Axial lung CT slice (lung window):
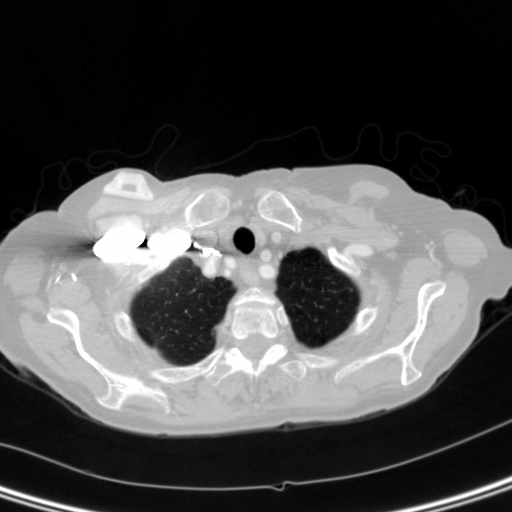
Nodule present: no